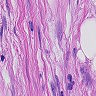
Metastatic tissue present: yes